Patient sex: M
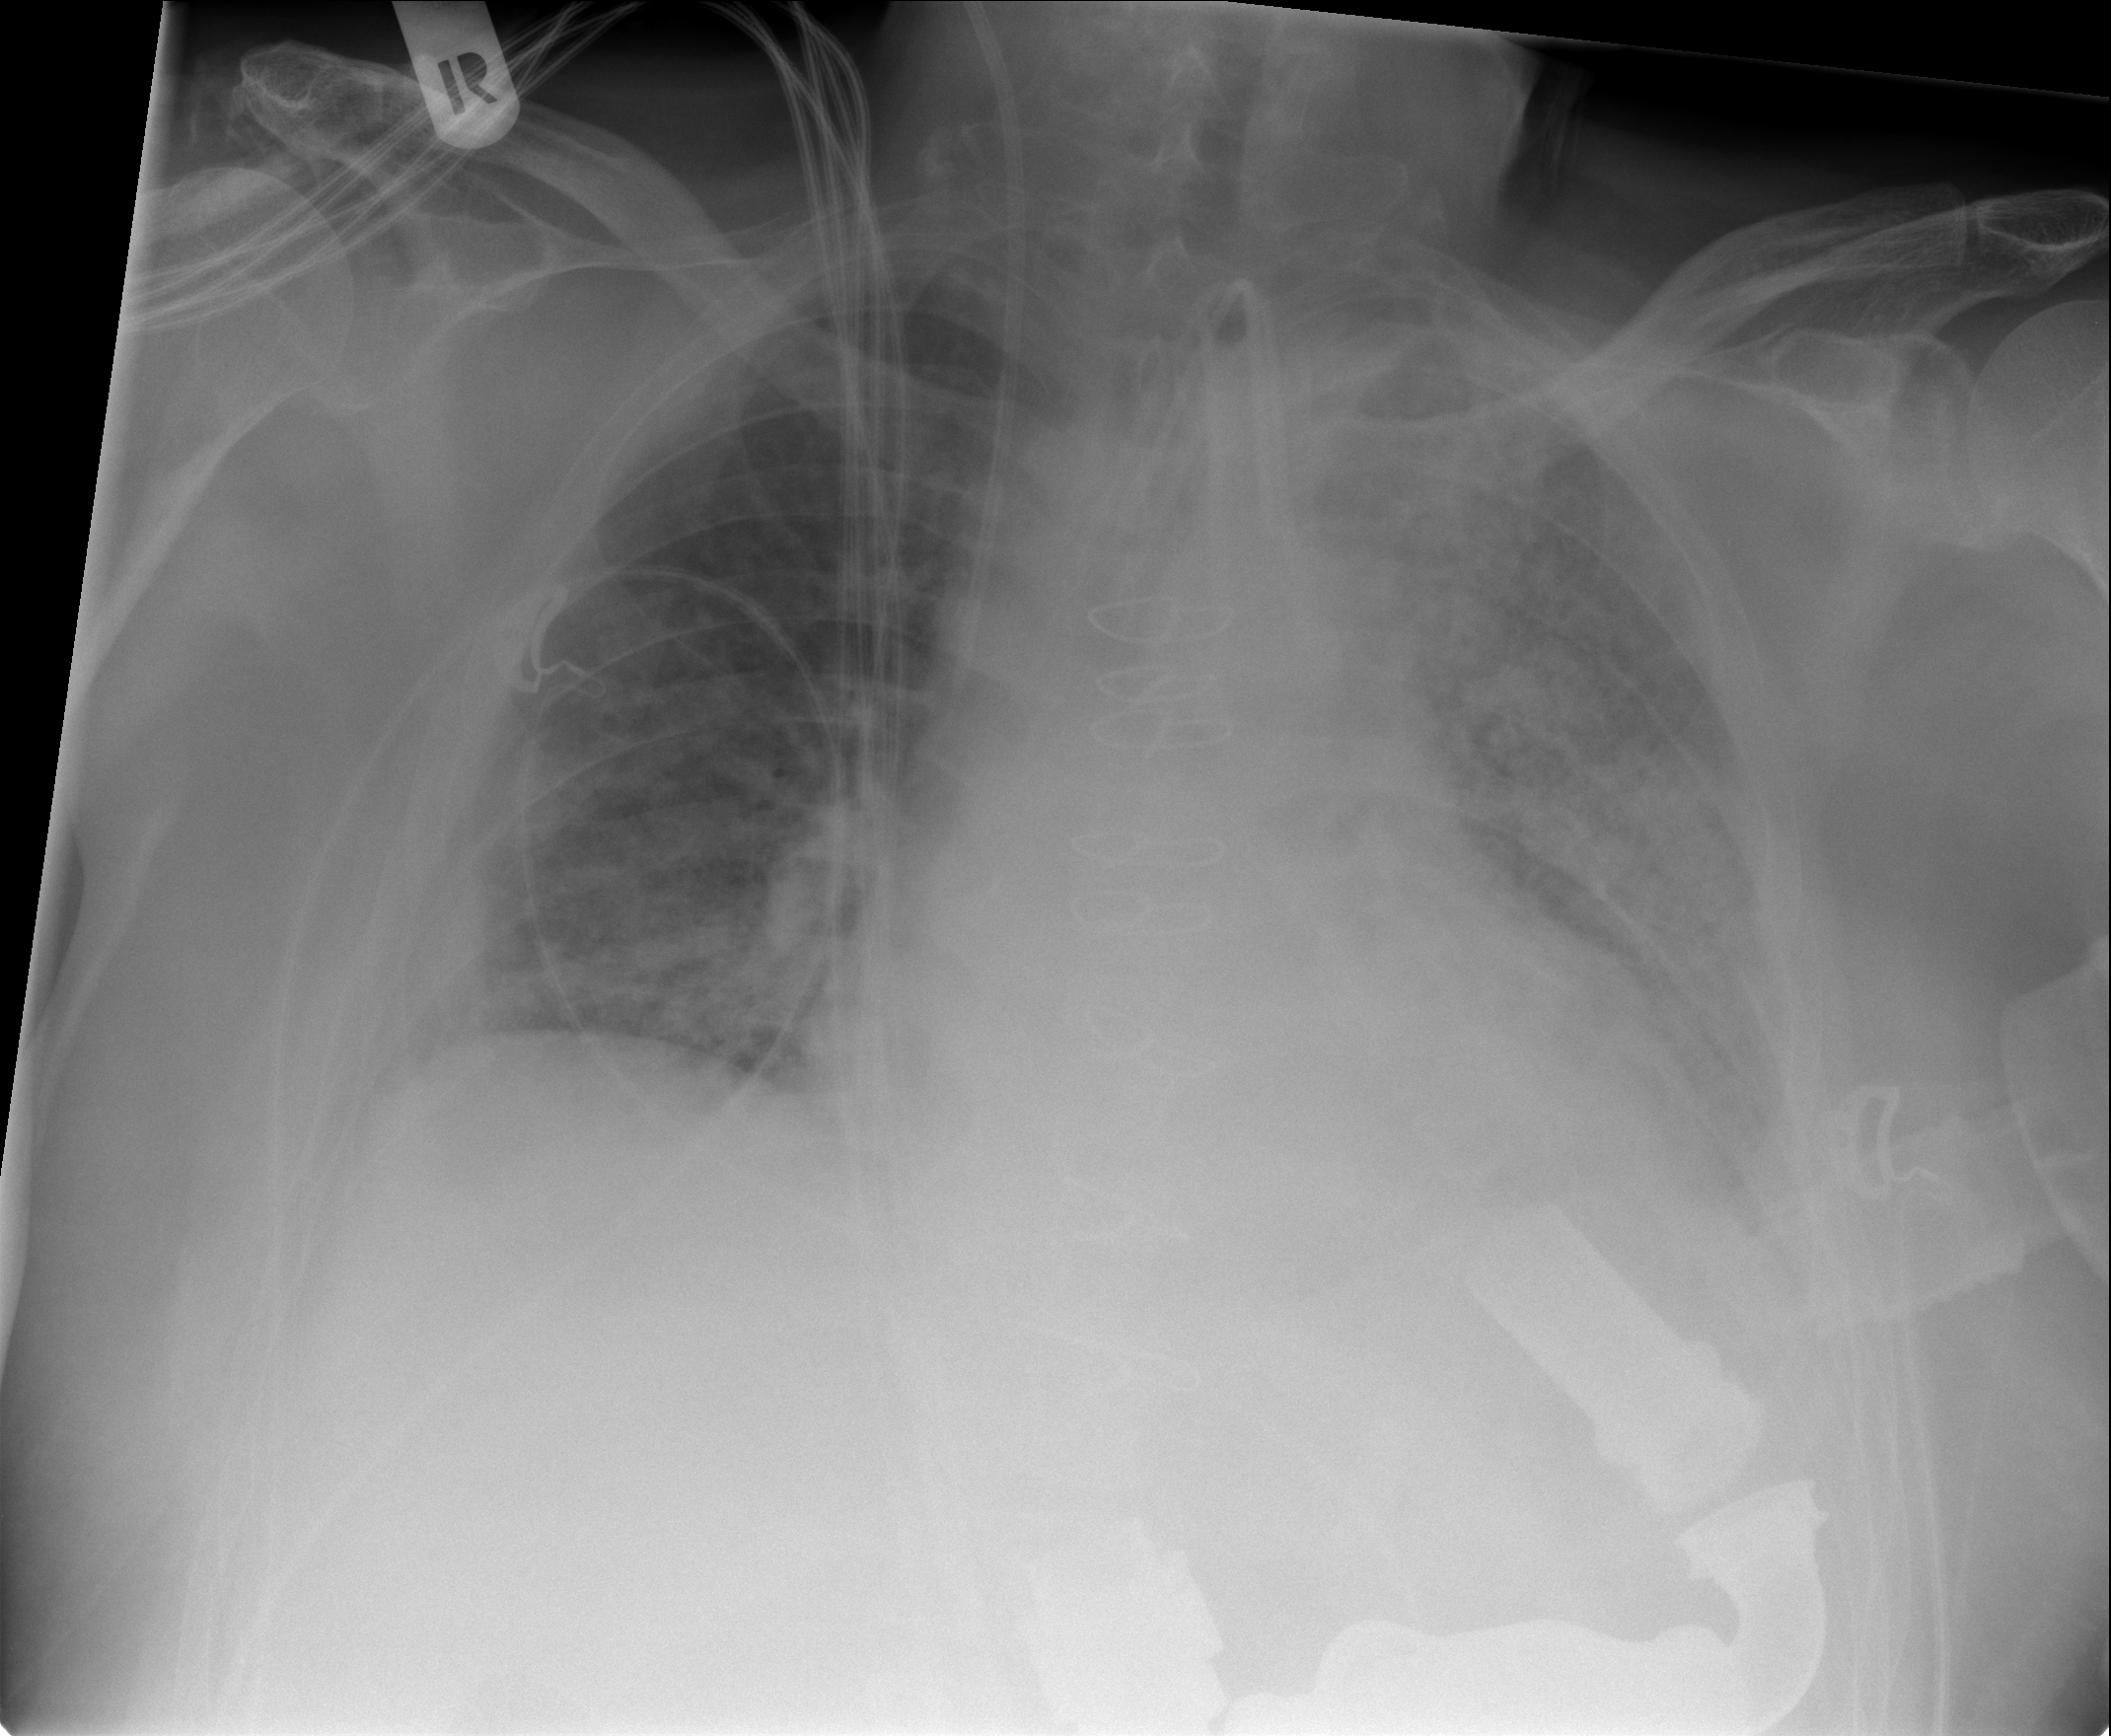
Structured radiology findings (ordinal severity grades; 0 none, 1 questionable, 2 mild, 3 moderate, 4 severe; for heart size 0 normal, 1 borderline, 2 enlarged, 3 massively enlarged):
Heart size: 1
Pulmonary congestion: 2
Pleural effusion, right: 0
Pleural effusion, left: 2
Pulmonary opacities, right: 2
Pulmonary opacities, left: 4
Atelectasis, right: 1
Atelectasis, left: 3